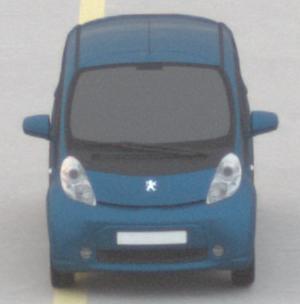
Make: Peugeot
Model: iOn
Detailed model: iOn
Model produced from: 2010/12
Model produced until: 2013/02
Doors: 5
Color: blue
Road condition: dry road
Daytime: sunrise or sunset
Contrast: low contrast